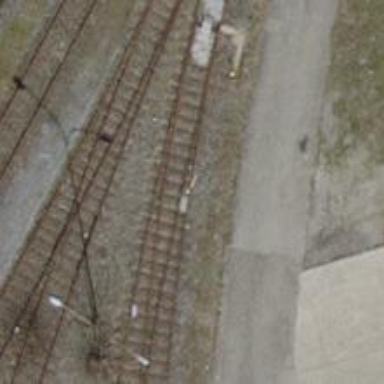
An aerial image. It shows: Disused railway spur with one track.